Question: I wanted to know that some properties of the object when we see in scope variables or hover over them(in Chrome developer tools) appears to be dim highlighted. What does it signify?
'''
'use strict'
function myClass(first, second) {
// this.pehla = first;
var private_Var = 'i_am_private_variable';
this.doosra = second;
Object.defineProperty(this, 'pehla', { value: '_Haani_Constant', writable: false });
};
var instanceOfClass = new myClass('1', '2');
console.log(instanceOfClass.pehla);
console.log('Assigning value to pehla');
console.log("instanceOfClass.pehla = 'SomeOtherText' ");
try {
instanceOfClass.pehla = 'SomeOtherText';
} catch (e) {
console.log(e.message);
}
'''
See image for reference

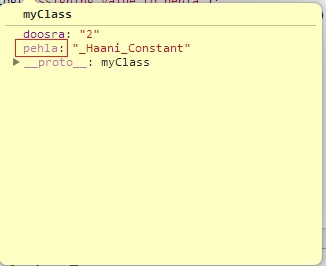
Answer: The properties that are not enumerable are shown as dimmed. The reason for confusion in another answer is that defineProperty sets enumerable to false by default. Hence the property defined with defineProperty is dimmed unless enumerable is explicitly set to true in the parameters.
Try running the following code to test how different properties look like in DevTools:
'''
var test = {
prop1:"test",
prop2:"test",
prop3:"test",
};
Object.defineProperty(test,"other",{
enumerable:true
});
Object.defineProperty(test,"other1",{
enumerable:false
});
Object.defineProperty(test,"other2",{
writeable:false
});
Object.defineProperty(test,"other3",{
configurable:false
});
console.log(test);
'''
And try also running the code below to see which properties are actually enumerable:
'''
for (i in test) console.log(i)
'''